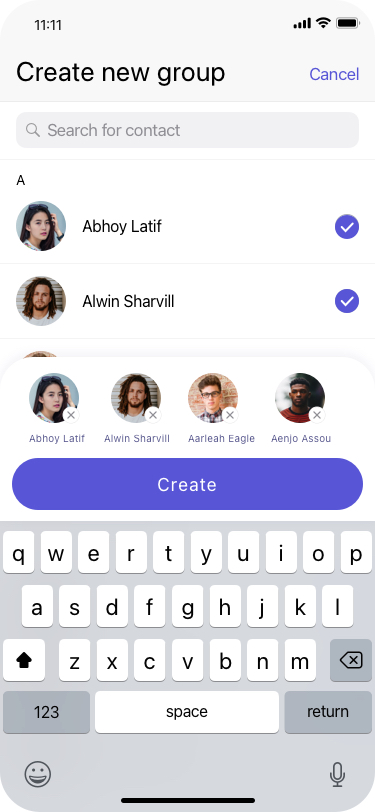
Text in this UI design:
Abhoy Latif
A
Alwin Sharvill
Aarleah Eagleston
Aofie Hubert
Ariana Barros
Aenjo Assou
Aebastian Westergren
Aaiano Akarana
Search for contact
Create new group
Cancel
Create
Abhoy Latif
Alwin Sharvill
Aarleah Eagle
Aenjo Assou